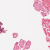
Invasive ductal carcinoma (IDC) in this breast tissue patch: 0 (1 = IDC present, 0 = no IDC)